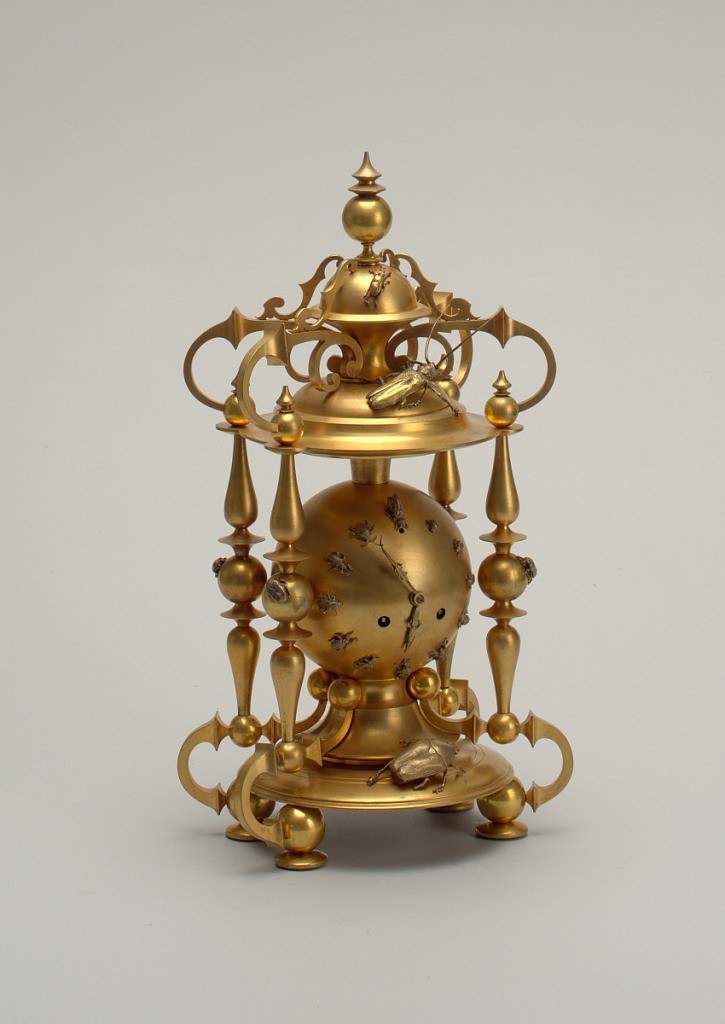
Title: clock
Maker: Alphonse Giroux & Cie, 1799–1867
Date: ca. 1870
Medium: gilt bronze
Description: Elaborate gilt bronze form composed of a stepped domed top with ball finial and scrolling elements supported by four baluster-shaped columns on a stepped circular base on four spherical feet. The whole embellished with realistically rendered gilt bronze beetles of various types and sizes. In the center a spherical clock, the face with numerals represented by different beetles in graduated sizes in a circular arrangement, the smallest at the one o'clock position, the largest at twelve o'clock; minute and hour hands in the form of stick insects; two circular openings for winding keys.